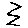
Label: zigzag